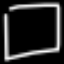
Label: square